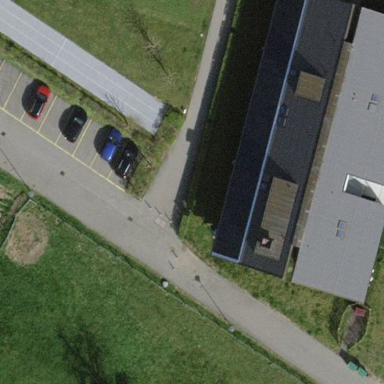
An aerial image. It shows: Parking available on the street side.